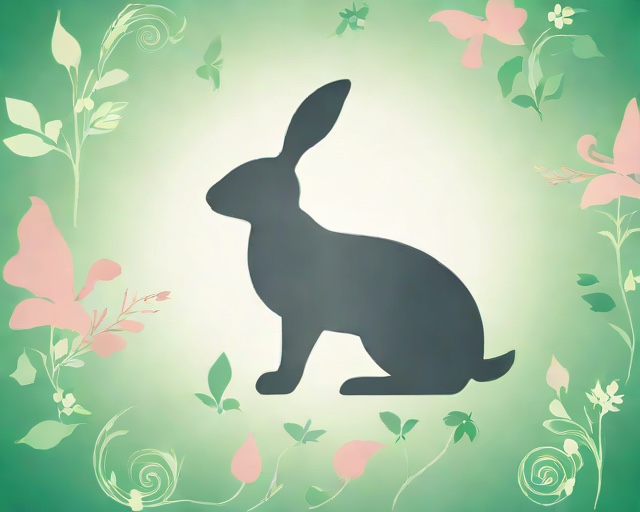
Category: Easter